Interaction volume radius: 5 \u00c5
Interaction volume height: 30 \u00c5
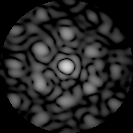
Disorder parameter: 0.5727